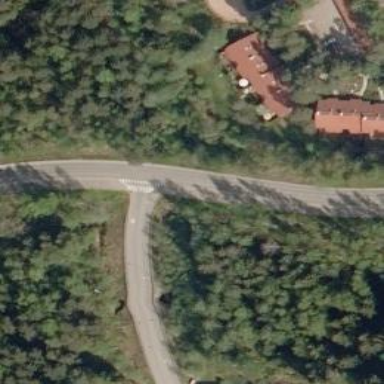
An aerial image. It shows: Asphalt cycleway.